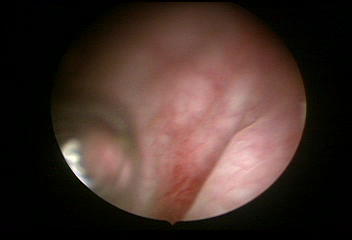
Modality: WLC
Class: Normal mucosa
Bladder cancer association: No